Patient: sex F, age 68
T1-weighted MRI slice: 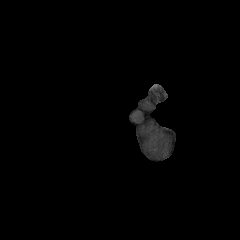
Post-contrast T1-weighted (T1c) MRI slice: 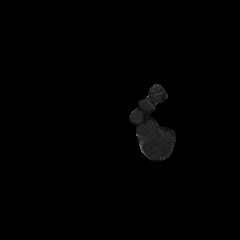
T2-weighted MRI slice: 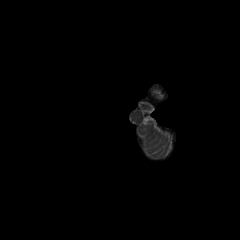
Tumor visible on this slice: no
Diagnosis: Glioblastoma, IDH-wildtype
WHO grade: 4